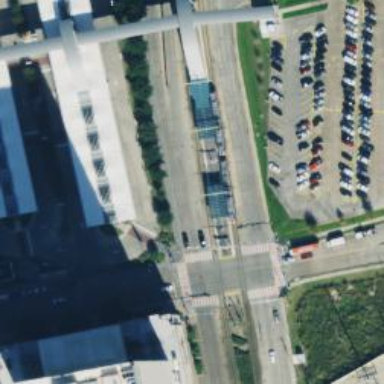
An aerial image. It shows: Crossing for the railway.